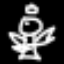
Label: angel